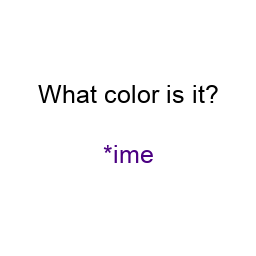
Color: indigo
Color name shown: lime
Background color: white
Question text color: black